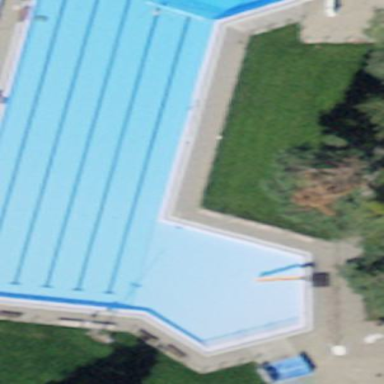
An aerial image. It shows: Swimming pool located in leisure land.